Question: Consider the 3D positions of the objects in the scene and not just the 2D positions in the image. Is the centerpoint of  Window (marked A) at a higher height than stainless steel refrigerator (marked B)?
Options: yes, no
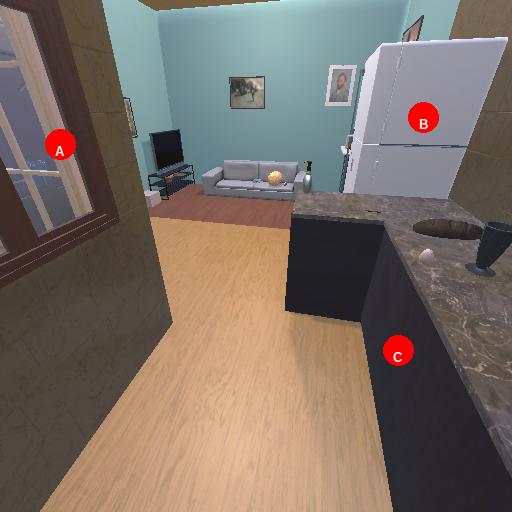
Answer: yes